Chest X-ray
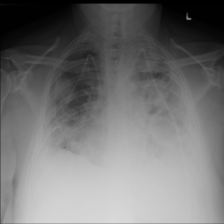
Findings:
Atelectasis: negative
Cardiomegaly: negative
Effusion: negative
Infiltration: negative
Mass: positive
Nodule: negative
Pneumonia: negative
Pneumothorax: negative
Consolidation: negative
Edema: negative
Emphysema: negative
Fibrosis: negative
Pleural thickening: negative
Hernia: negative